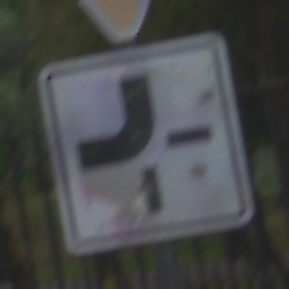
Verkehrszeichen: VerlaufVorfahrtsstrasse2
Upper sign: VorfahrtGewaehren
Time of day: MorningAfternoon
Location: Outdoor (Urban)
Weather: Overcast
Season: NotSpecified
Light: Natural